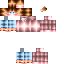
A female human skin with pale skin, wearing brown long hair dressed in a blue hoodie and blue pants, featuring a closed mouth.